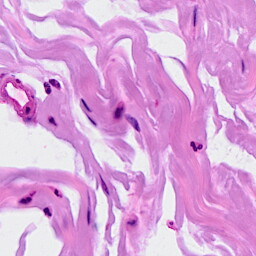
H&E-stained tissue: Breast